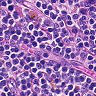
Metastatic tissue present: no